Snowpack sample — Rabbit Ears Pass, Jackson County, Colorado, USA (12/17/25, 1:08 PM MST)
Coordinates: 40.387, -106.625
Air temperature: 34 °F
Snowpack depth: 46 cm
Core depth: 20 cm
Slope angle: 6°, slope face: 165°
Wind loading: medium
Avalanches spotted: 0
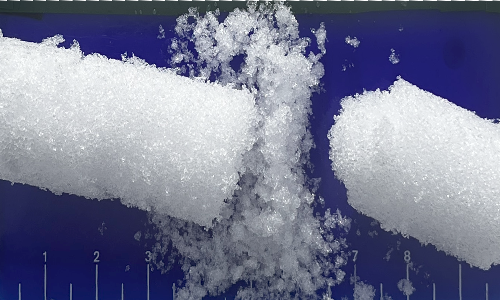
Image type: core
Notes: No avalanches spotted nearby, although collected in a meadowy area with minimal risk on this face of the pass.